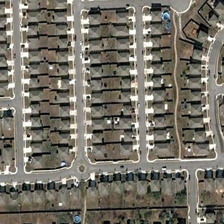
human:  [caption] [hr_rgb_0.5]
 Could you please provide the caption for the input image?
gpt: many gray buildings are in a dense residential area .

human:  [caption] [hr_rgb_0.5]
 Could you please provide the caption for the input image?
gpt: many gray buildings are in a dense residential area .

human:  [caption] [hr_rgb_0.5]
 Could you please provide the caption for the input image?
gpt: many gray buildings are in a dense residential area .

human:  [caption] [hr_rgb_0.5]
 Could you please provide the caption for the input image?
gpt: many gray buildings are in a dense residential area .

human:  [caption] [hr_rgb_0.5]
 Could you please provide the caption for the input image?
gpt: many gray buildings are in a dense residential area .